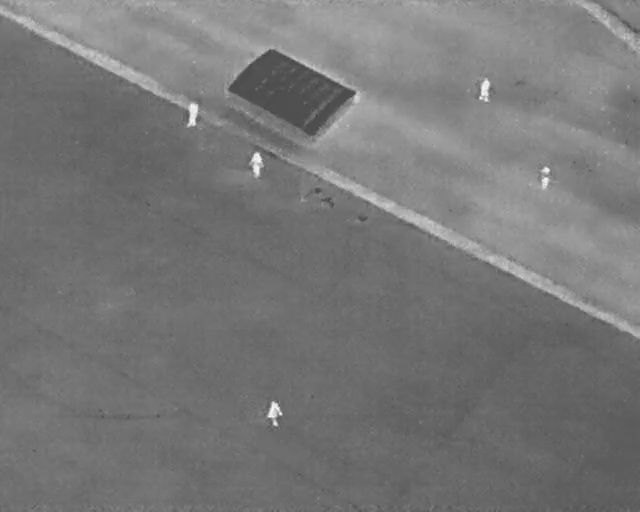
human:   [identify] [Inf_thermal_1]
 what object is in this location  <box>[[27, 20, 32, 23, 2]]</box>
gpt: <ref>1 large person at the top left</ref>

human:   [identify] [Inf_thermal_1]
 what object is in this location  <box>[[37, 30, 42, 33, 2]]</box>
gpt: <ref>1 large person at the center</ref>

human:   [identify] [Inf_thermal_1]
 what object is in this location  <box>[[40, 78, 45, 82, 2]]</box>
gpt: <ref>1 large person at the bottom</ref>